Question: iPhone Simulator can not open (localhost) 'http://127.0.0.1:8000/foo/bar/'
What is the reason?
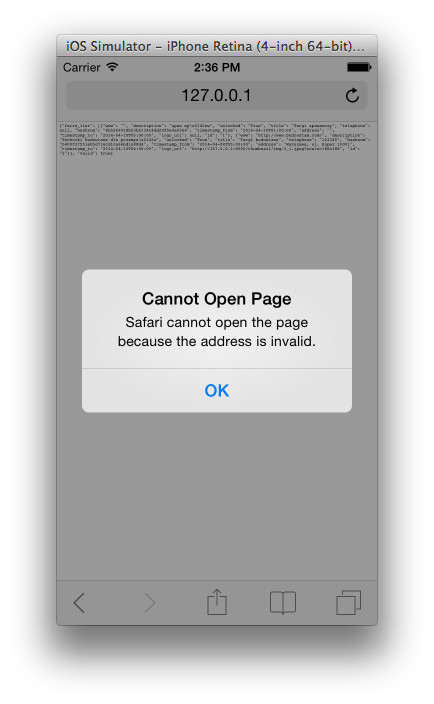
Answer: The iOS Simulator uses the host machine network so you should be able to just use localhost or your machines IP address, whichever IP your web service is listening on.
So, try out this:
'''
http://localhost:8000/your_path
'''